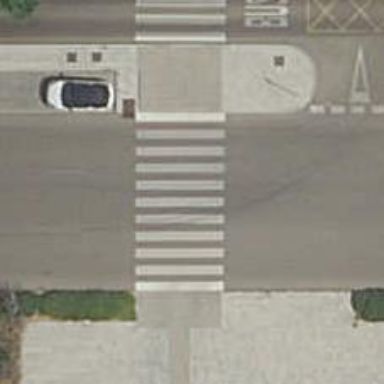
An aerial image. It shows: Uncontrolled crossing on the road.